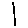
Label: line